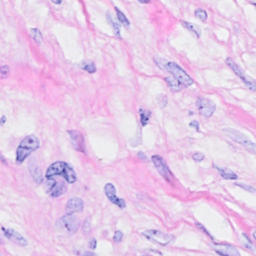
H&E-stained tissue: Breast